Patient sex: M
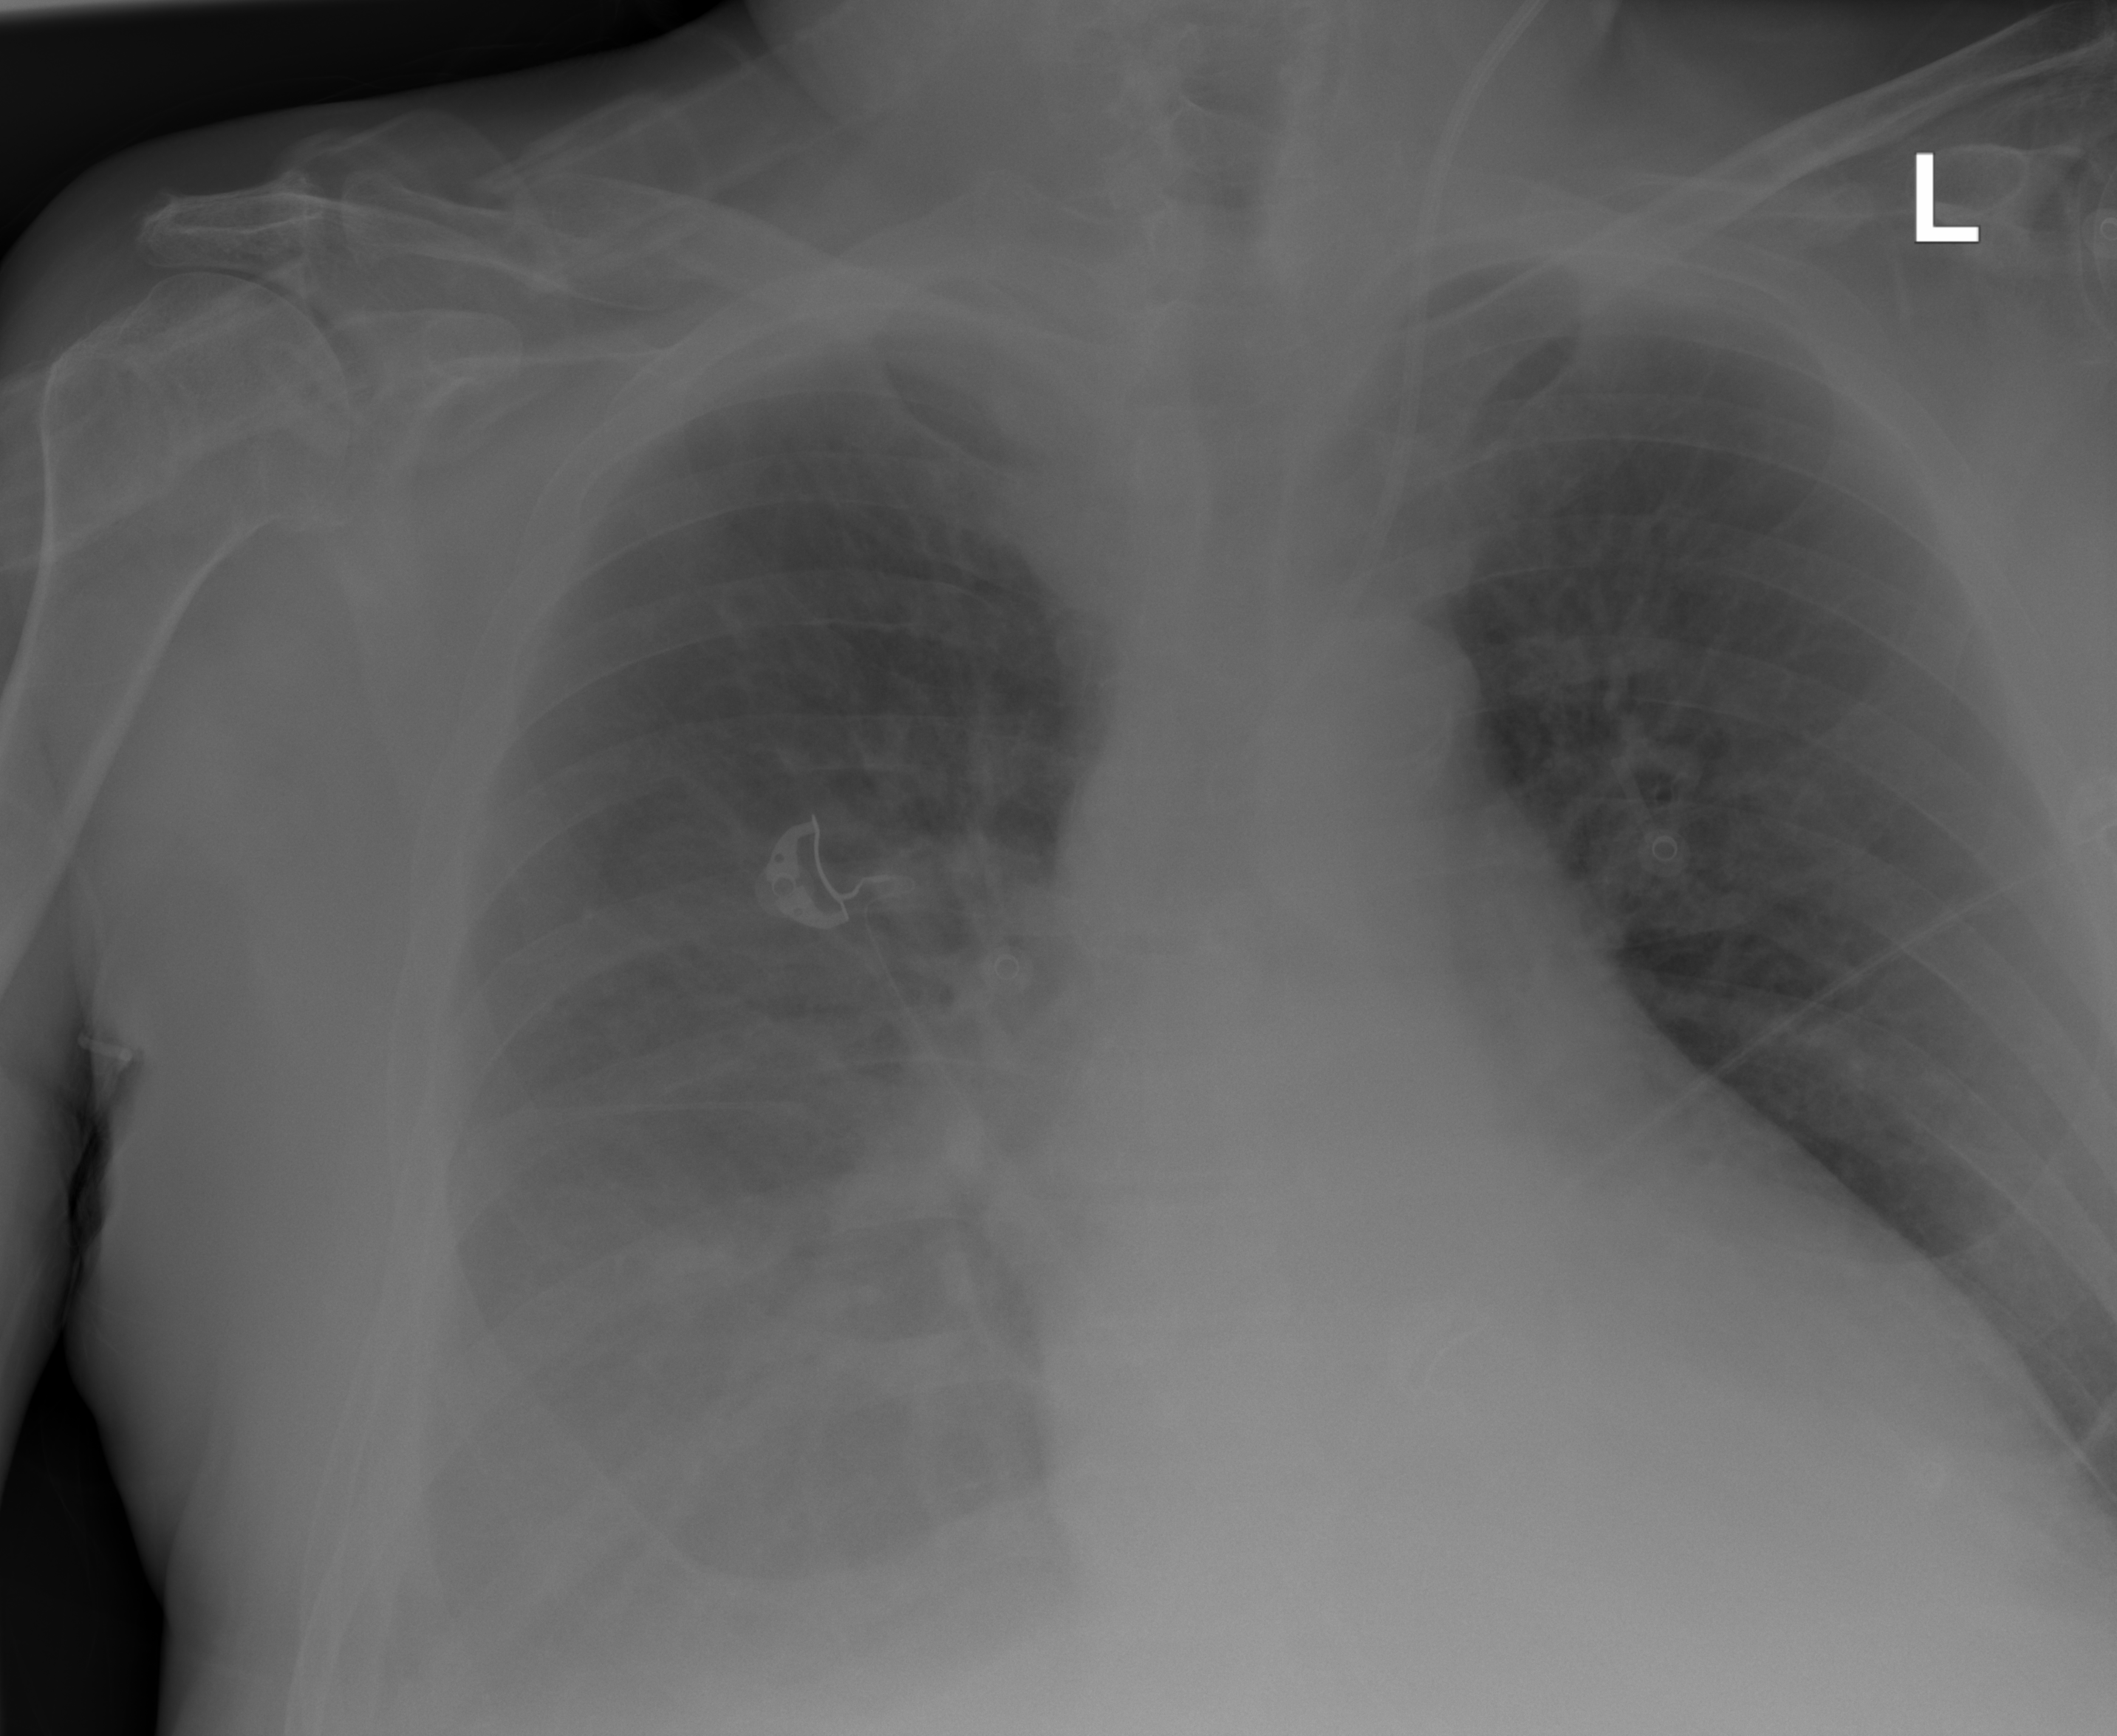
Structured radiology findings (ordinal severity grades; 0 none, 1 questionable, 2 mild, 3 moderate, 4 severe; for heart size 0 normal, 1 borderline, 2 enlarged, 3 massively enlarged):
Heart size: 2
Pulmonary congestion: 2
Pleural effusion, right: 3
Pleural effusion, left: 2
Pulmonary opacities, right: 2
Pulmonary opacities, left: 2
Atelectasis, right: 2
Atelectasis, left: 2